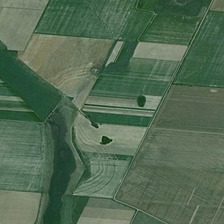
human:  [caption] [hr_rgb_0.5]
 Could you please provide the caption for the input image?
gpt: many pieces of farmlands are together .

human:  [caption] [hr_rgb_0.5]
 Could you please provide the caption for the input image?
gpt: many pieces of farmlands are together .

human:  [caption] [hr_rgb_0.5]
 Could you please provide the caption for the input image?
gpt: many pieces of farmlands are together .

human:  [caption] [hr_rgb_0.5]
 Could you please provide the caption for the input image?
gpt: many pieces of farmlands are together .

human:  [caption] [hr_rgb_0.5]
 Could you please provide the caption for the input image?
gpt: many pieces of farmlands are together .